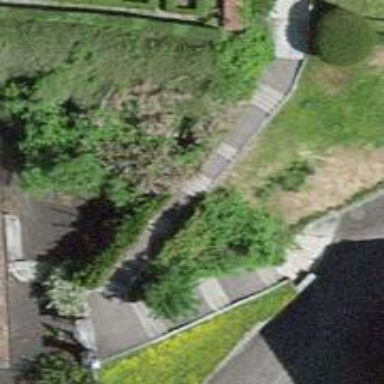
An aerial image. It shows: Road with steps.